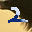
Label: 2